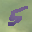
Label: 5